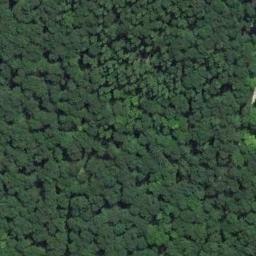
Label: forest